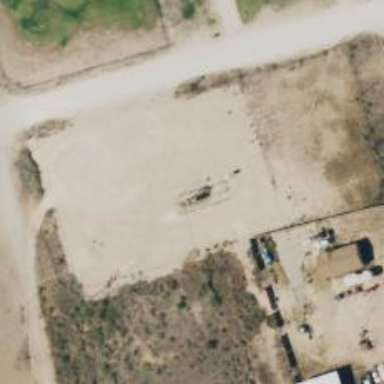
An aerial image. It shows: Petroleum well.